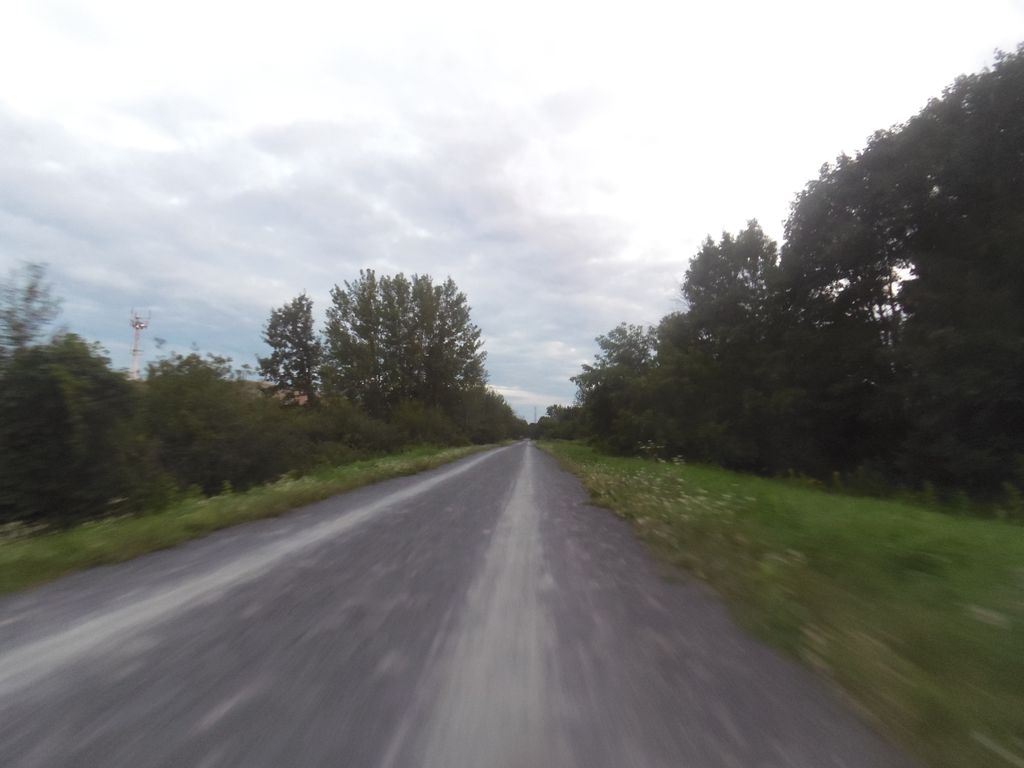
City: ottawa-gatineau